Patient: sex F, age 86
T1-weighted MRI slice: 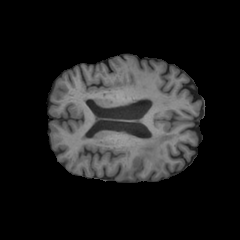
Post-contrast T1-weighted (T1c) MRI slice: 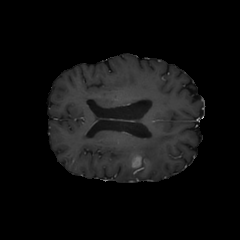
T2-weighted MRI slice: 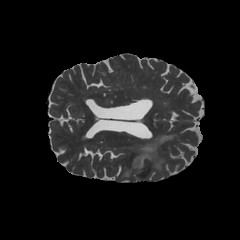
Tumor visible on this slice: yes
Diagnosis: Glioblastoma, IDH-wildtype
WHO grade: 4